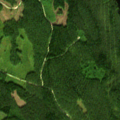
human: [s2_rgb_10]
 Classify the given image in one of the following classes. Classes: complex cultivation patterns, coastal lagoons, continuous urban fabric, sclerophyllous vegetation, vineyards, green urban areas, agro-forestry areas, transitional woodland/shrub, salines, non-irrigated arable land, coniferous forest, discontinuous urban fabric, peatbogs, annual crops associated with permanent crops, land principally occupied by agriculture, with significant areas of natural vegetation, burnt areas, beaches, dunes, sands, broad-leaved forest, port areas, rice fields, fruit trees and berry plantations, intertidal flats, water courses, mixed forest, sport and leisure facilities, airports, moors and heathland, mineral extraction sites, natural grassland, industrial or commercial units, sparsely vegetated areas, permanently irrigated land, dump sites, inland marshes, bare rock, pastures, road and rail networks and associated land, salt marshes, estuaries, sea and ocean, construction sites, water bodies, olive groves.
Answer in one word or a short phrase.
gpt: coniferous forest, transitional woodland/shrub, water bodies